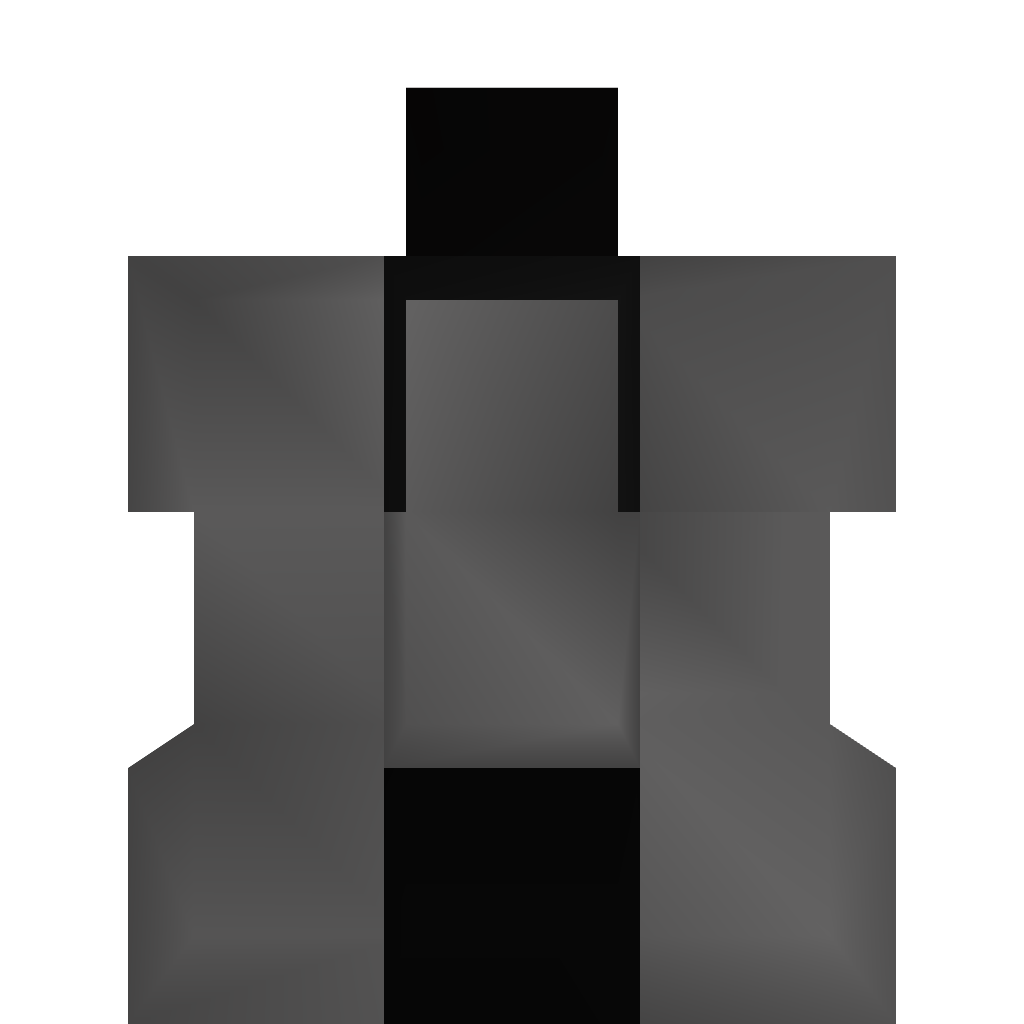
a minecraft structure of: Elykdez's Tactical Nuke in Vanilla MC